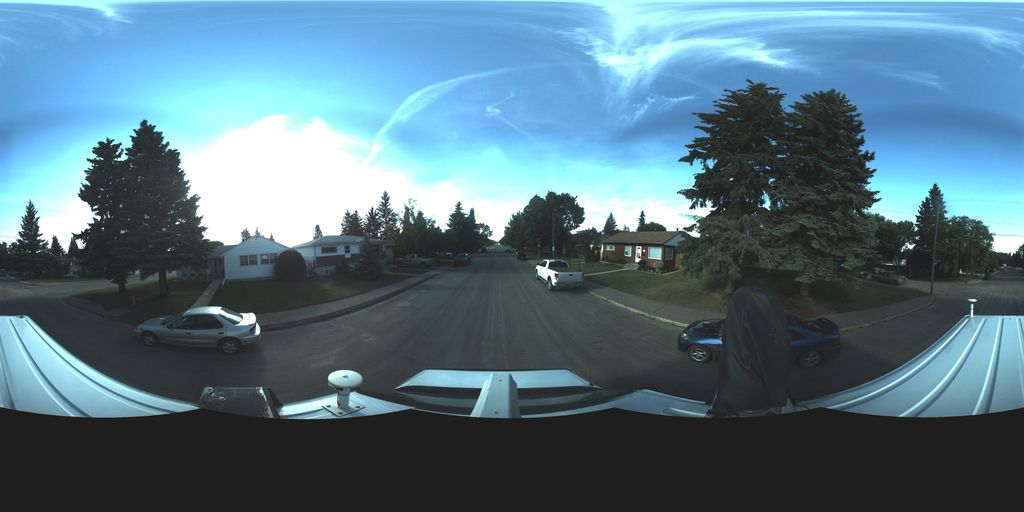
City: saskatoon